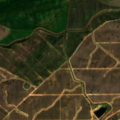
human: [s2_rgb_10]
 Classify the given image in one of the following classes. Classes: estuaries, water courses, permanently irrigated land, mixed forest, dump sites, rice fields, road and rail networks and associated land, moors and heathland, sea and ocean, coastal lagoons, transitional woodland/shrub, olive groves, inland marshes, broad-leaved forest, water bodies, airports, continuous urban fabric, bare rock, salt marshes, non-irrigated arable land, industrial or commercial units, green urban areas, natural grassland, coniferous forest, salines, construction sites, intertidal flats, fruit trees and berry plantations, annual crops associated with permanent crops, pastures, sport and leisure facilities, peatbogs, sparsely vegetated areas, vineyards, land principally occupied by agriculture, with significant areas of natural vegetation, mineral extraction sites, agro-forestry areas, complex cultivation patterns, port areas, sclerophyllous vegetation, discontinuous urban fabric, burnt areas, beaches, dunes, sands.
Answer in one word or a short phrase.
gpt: permanently irrigated land, rice fields, olive groves